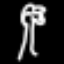
Label: palm tree